Field crop: maize
Growth stage: 1
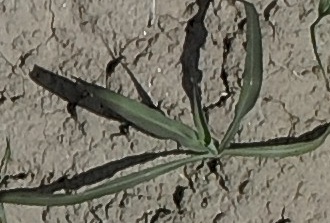
Species: sorghum